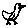
Label: bird